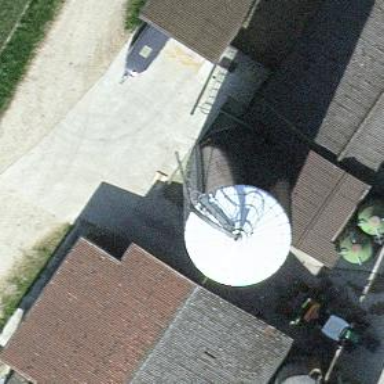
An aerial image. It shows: Farm building.